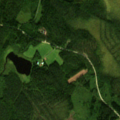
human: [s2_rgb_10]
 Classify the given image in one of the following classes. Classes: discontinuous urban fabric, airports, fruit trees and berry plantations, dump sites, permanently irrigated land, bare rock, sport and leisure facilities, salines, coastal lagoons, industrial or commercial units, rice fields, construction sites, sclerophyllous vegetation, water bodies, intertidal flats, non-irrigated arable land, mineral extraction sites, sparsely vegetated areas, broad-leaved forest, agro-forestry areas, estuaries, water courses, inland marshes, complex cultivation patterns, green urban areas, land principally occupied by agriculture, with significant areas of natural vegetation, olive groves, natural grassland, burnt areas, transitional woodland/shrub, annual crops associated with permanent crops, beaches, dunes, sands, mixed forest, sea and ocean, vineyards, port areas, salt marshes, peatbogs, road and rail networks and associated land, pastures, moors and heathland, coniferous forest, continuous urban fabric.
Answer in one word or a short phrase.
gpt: coniferous forest, mixed forest, transitional woodland/shrub, peatbogs